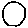
Label: circle